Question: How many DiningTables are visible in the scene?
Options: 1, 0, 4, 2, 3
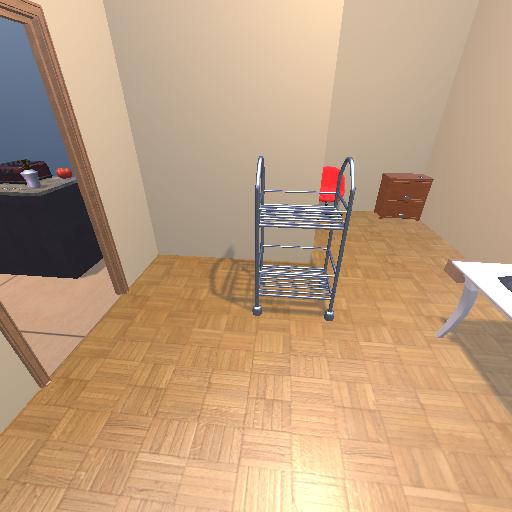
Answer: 1